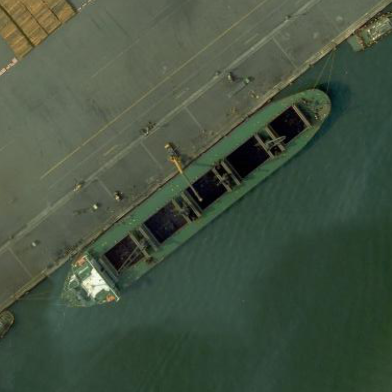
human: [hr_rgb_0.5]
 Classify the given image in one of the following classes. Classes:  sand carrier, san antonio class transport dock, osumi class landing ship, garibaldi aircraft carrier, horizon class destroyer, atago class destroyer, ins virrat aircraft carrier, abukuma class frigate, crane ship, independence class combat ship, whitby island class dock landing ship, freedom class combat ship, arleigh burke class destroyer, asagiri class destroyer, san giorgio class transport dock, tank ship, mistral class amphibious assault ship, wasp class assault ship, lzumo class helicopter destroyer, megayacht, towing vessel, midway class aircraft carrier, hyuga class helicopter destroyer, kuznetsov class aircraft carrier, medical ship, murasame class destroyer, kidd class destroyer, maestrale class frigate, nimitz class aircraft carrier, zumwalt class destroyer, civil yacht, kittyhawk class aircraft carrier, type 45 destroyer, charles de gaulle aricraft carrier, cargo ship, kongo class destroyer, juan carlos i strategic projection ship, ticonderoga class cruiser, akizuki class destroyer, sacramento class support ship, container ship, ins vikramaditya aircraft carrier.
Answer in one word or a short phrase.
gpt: Sand carrier